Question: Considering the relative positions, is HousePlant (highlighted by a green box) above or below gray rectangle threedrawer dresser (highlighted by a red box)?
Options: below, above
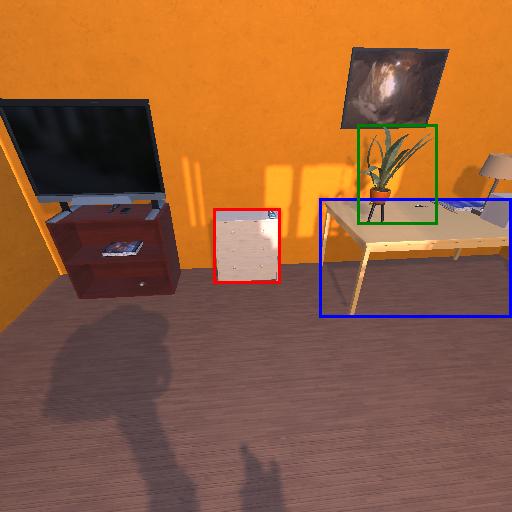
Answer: below